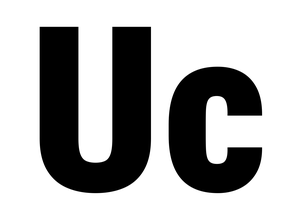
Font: Roboto_Condensed_Black